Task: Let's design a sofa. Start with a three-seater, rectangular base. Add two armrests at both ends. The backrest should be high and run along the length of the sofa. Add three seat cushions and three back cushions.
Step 209:
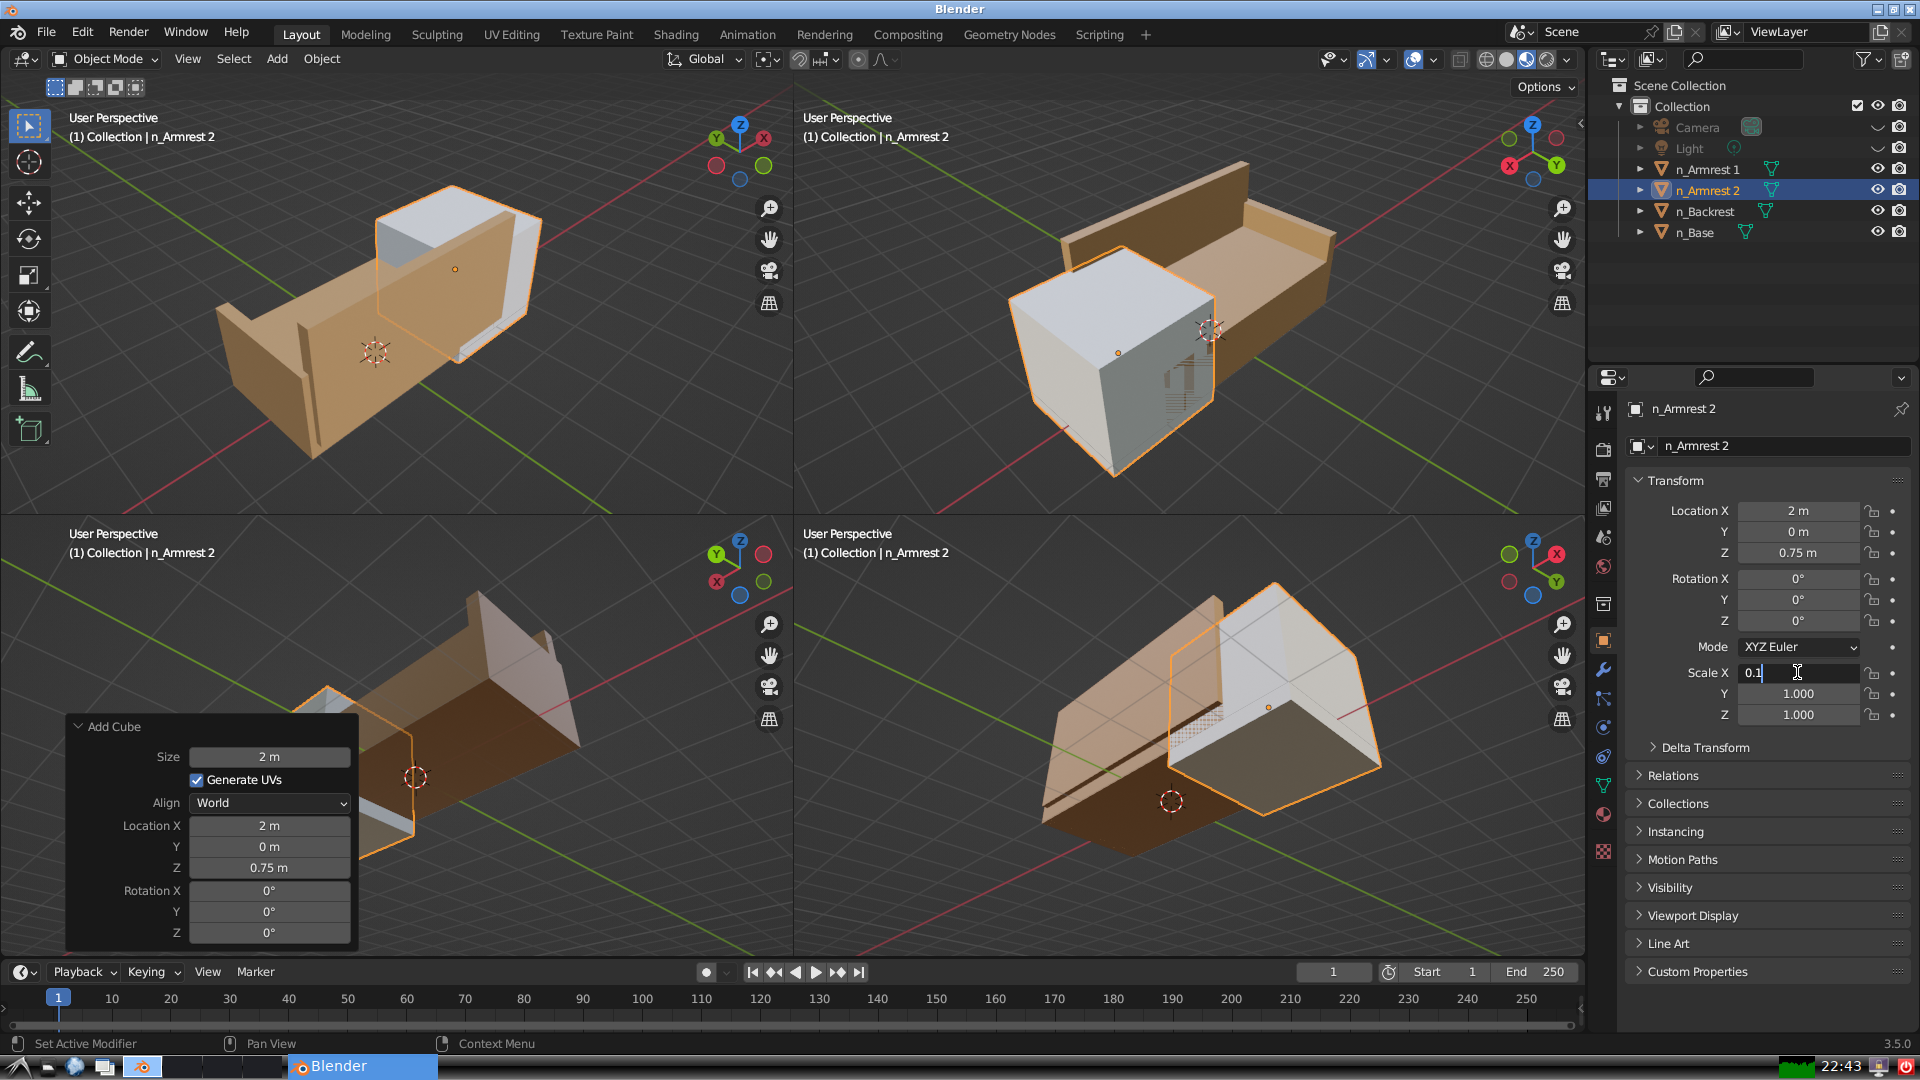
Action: {"key_press": ['Return']}